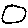
Label: circle